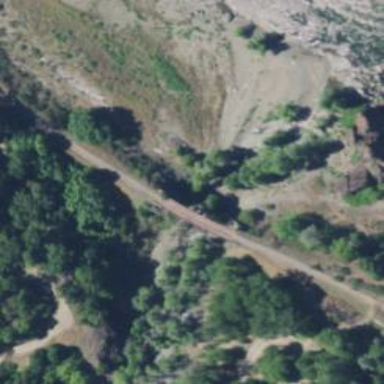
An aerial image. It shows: Disused railway bridge.